Question: Using C#/.NET for my application, I've got a series of classes in my main data model that represent "binary" (as opposed to text) content. I've got a inheritance setup like this:

Basically, the abstract class 'BinaryContent' contains a 'MemoryStream' that stores arbitrary binary data. That data is read from a file on disk. Each type of binary data I plan to store will be a derived type, such as 'ImageContent' and 'FontContent'. Those derived types will interpret the binary data in 'BinaryContent.Content'. 'ImageContent' for example, would create a 'BitmapImage' (stored in an ImageSource) from the MemoryStream. 'FontContent' would of course create a font from the 'BinaryContent.Content'. I chose this way of doing things because I wanted to be able to basically store a copy of the content file (ie an image) and not have to rely on the file being in a particular location on disk time after time.
I'm also storing instances of these classes in a "project file" using binary serialization. I've done this to basically "package" everything together. I'm having trouble when I attempt to deserialize the MemoryStream, it seems. The problem happens when I create the image from the MemoryStream. When the following method runs after deserialization, a 'FileFormatexception' occurs.
'''
private void RefreshImageFromContent()
{
BitmapImage image = null;
if (Content != null &&
Content.Length != 0L)
{
image = new BitmapImage();
image.BeginInit();
image.StreamSource = Content;
image.EndInit(); //throws FileFormatException
}
Image = image;
}
'''
The 'FileFormatException' message is:
"The image cannot be decoded. The image header might be corrupted."
Inner Exception: "Exception from HRESULT: 0x88982F61"
My best guess right now is that something is happening to corrupt the data in 'BinaryContent.Content' when during serialization or deserialization.
This leads me to ask 2 questions.
1. Does anyone have any suggestions to fix this problem?
2. Does anyone have other suggested ways to store arbitrary binary data that is going to be (de)serialized?
Please feel free to ask for clarification on anything about my question.
Thanks.
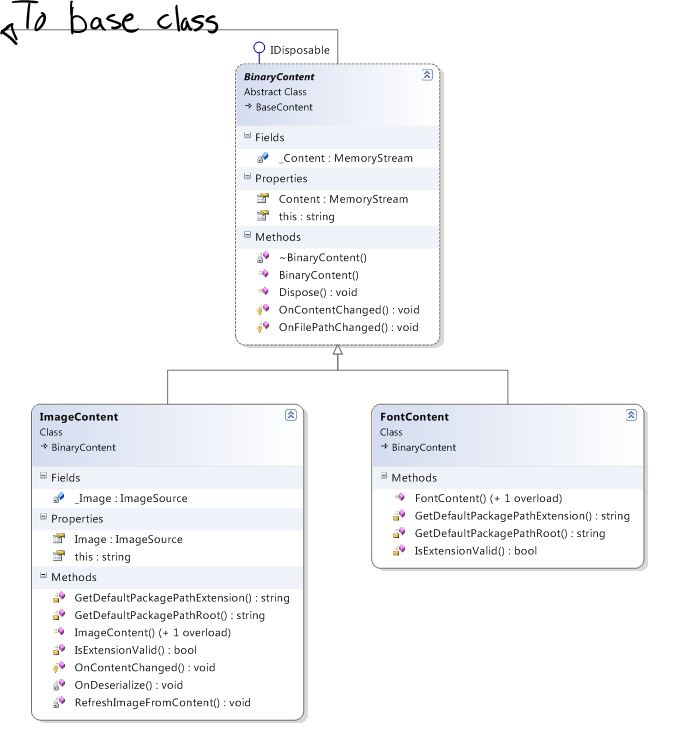
Answer: What is the 'content.Position' at 'image.StreamSource = Content;'?
It is likely that the position of the stream is not set to the start (or the correct position in thw stream).